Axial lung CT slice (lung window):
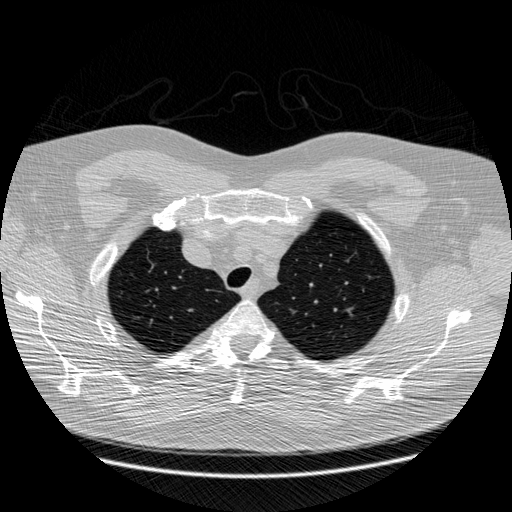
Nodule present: no